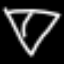
Label: diamond